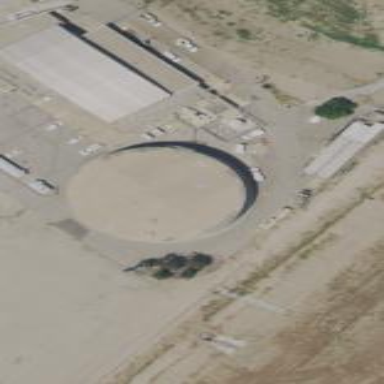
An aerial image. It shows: Building with storage tank.